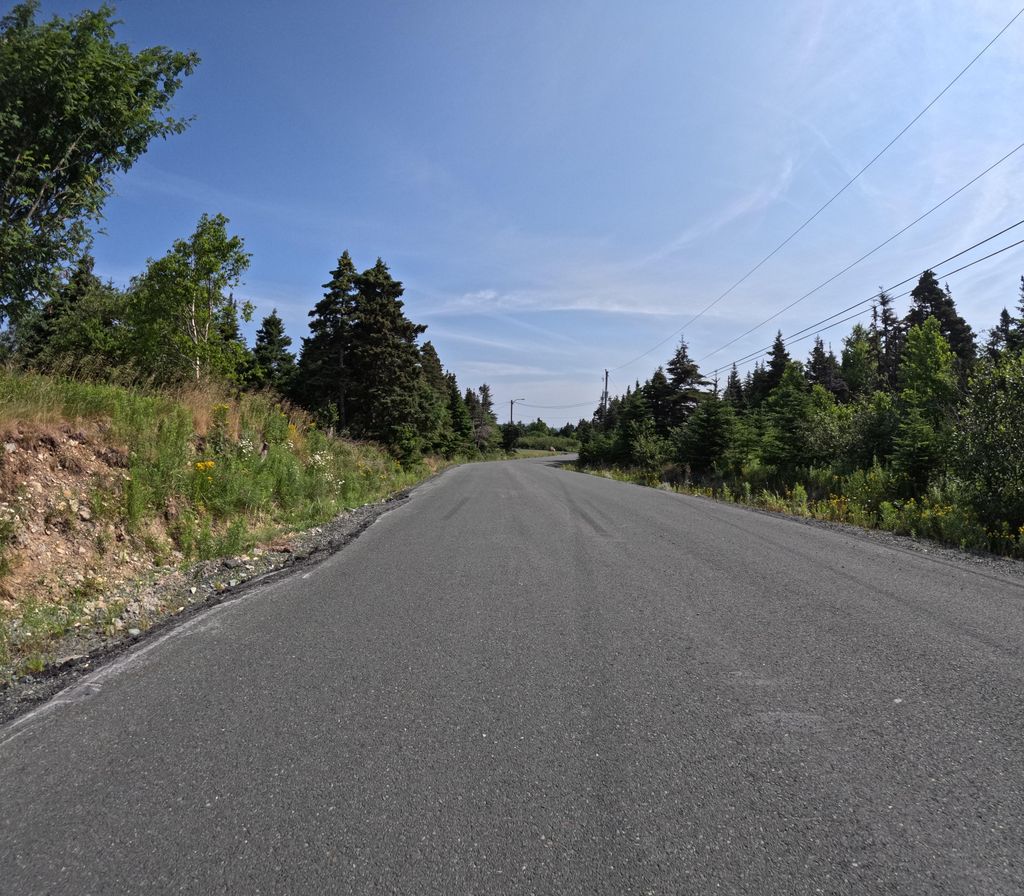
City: st_johns